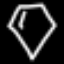
Label: diamond